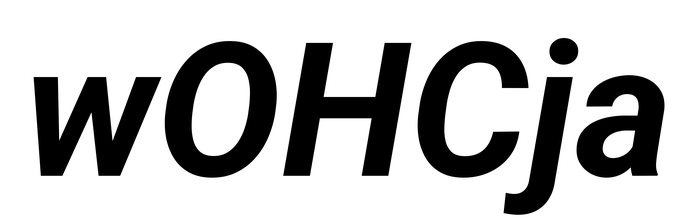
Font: Roboto-Italic_Bold_Italic